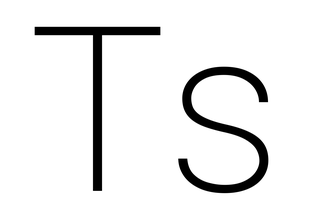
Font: Roboto_ExtraLight